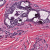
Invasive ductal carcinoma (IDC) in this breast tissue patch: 1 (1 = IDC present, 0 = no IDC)